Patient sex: F
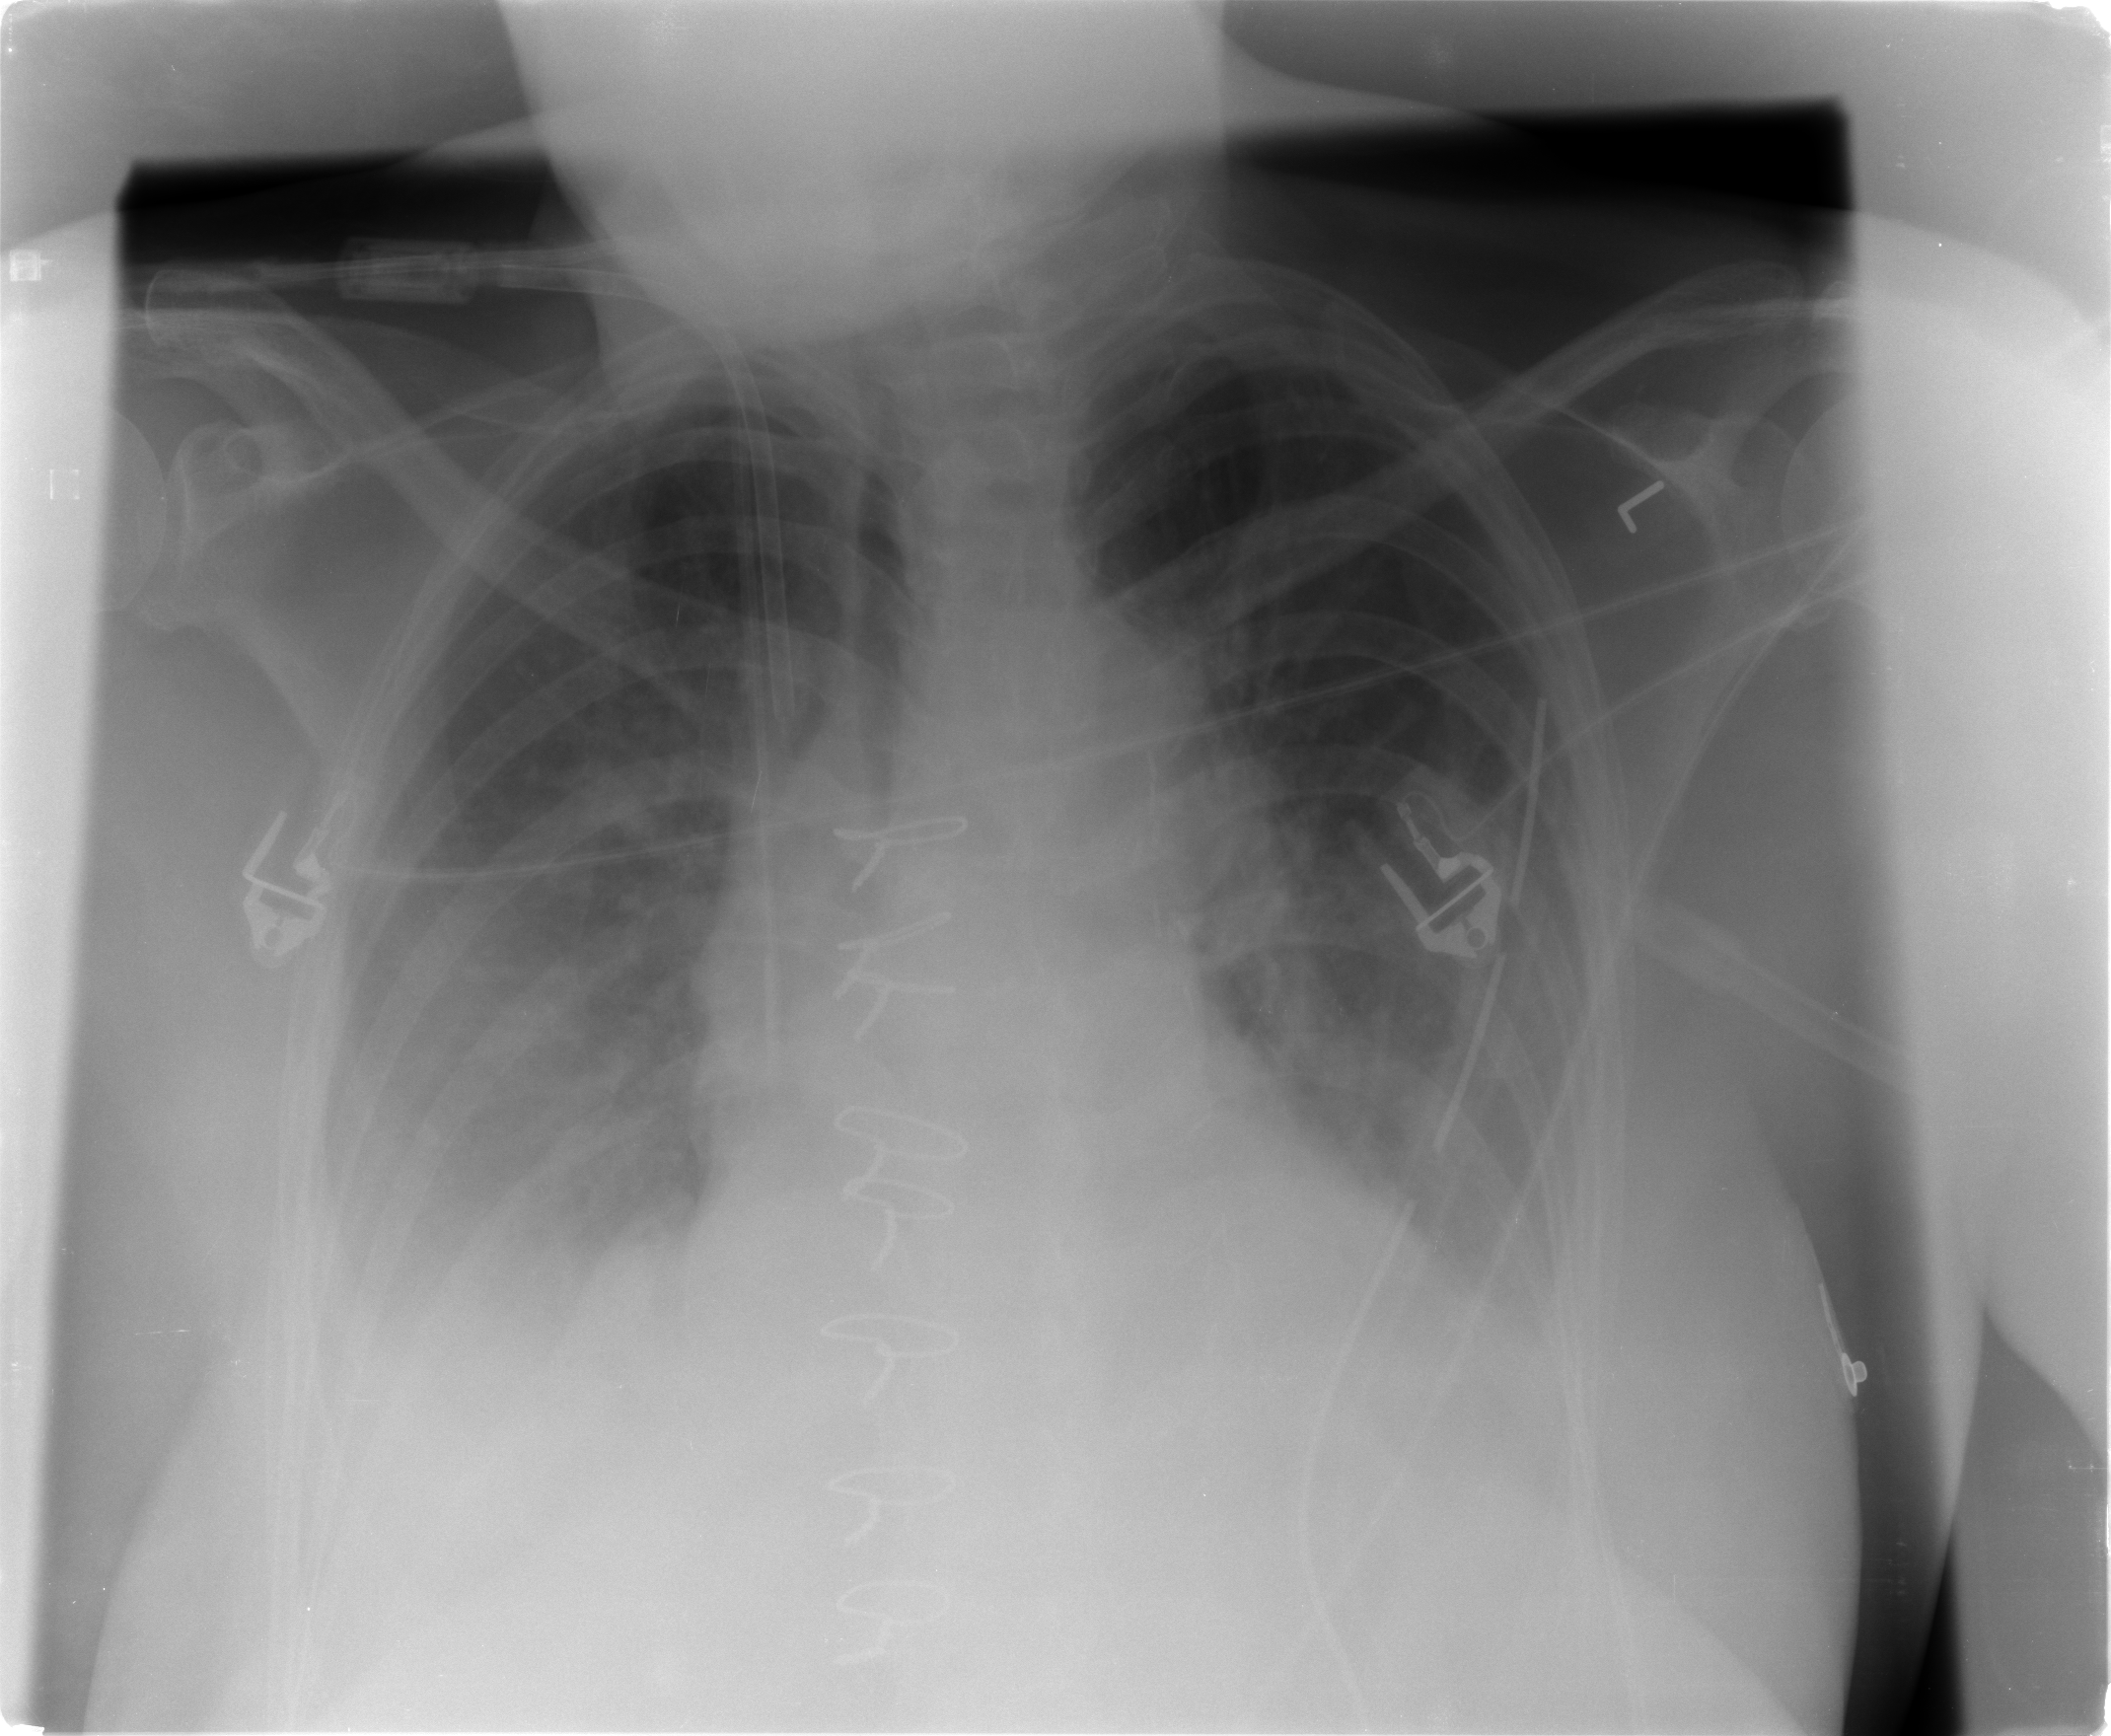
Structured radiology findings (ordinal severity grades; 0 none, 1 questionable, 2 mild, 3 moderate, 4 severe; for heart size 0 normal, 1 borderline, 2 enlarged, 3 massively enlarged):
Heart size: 0
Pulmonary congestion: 0
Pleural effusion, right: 2
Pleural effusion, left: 1
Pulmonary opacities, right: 1
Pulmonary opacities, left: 0
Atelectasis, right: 2
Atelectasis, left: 2